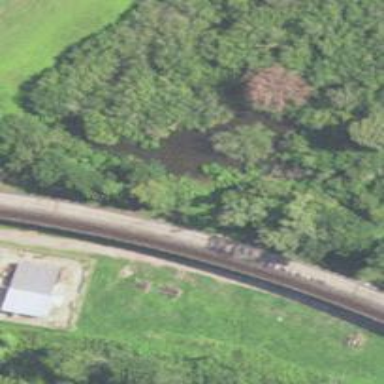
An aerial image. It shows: Bridge over railway line.